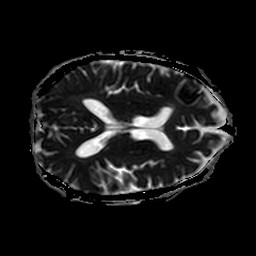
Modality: ADC
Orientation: axial
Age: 56
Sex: male
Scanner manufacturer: philips
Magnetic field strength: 3 T
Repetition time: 3.332 s
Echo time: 0.076 s